Question: Related question on stackoverflow <URL>.
JSFiddle: <URL>
Also tried sortable as below:
'''
$(".fields").sortable({
connectedWith: ".fields",
revert: true,
});
'''
P.S. You need to drag towards the bottom of the green div (between red and green) as in the snapshot
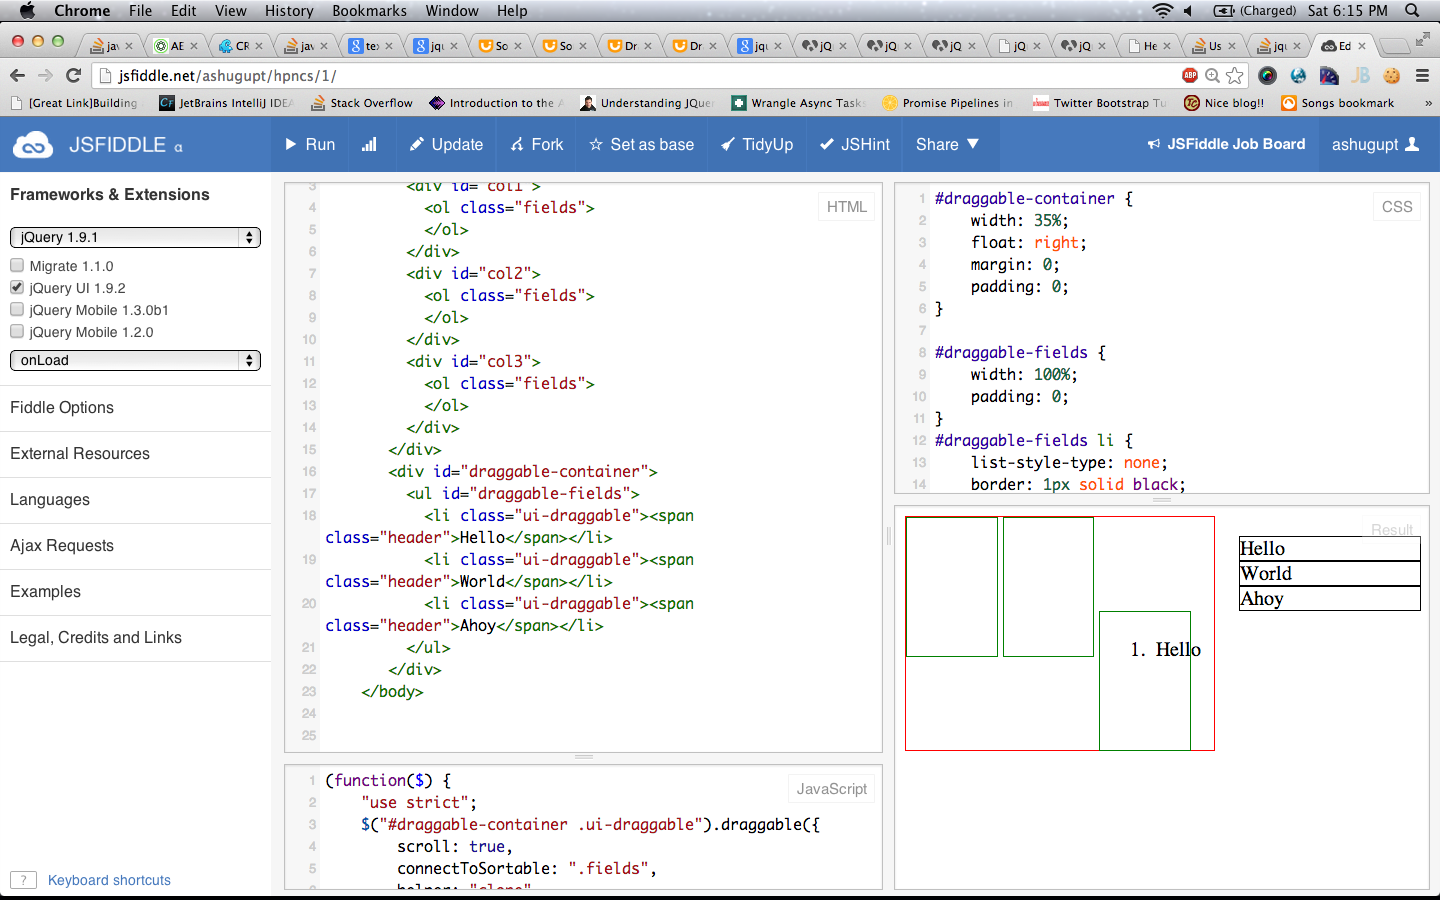
Answer: As mentioned in comments, this <URL> works for you.
I basically changed your structure from
'''
display: inline-block;
'''
to
'''
float: left;
'''